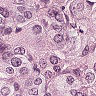
Metastatic tissue present: yes